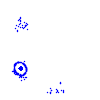
Particle: kaon